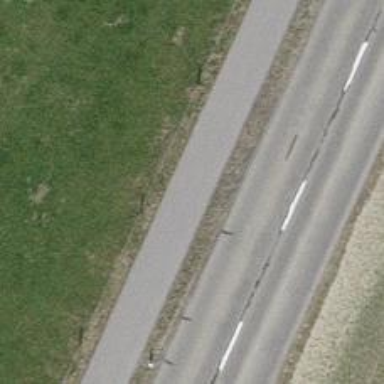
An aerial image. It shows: Asphalt cycleway.